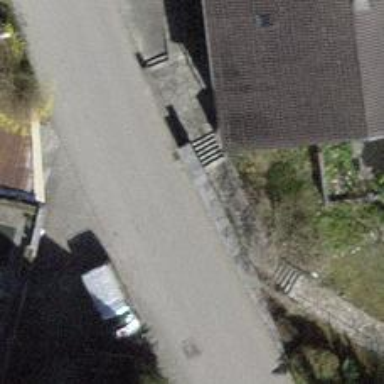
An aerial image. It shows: Road with steps.